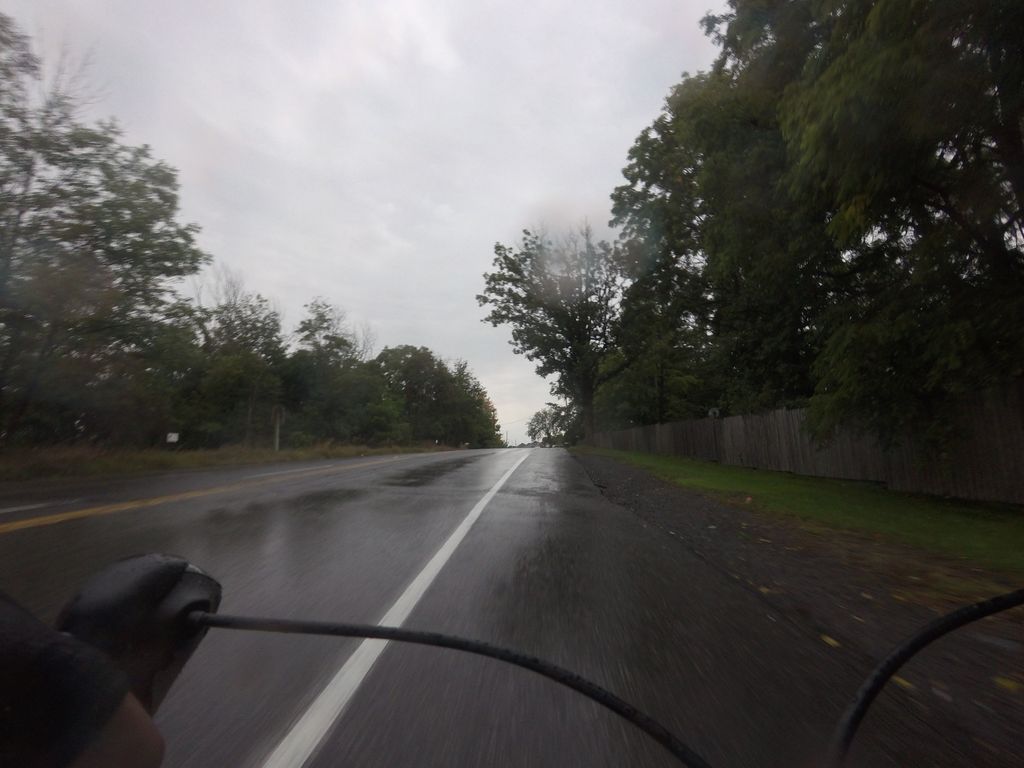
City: ottawa-gatineau